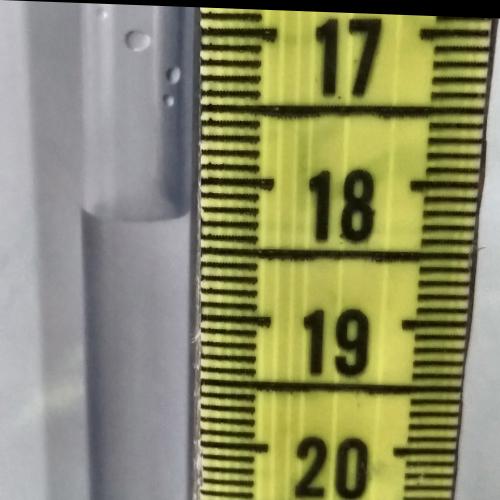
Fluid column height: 18.3 cm